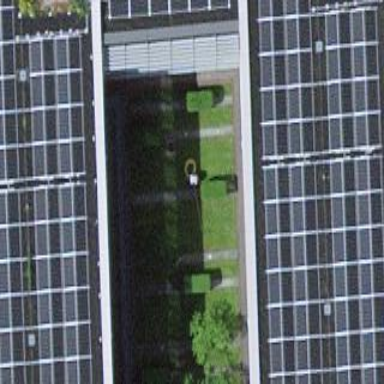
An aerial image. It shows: Part of building.